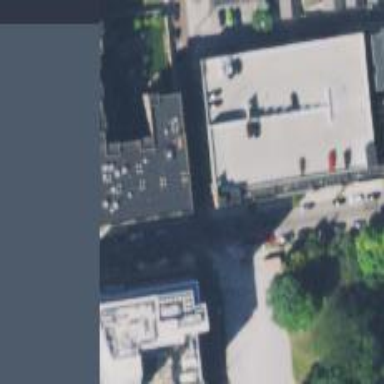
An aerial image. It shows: Multi-storey commercial building with parking amenity.